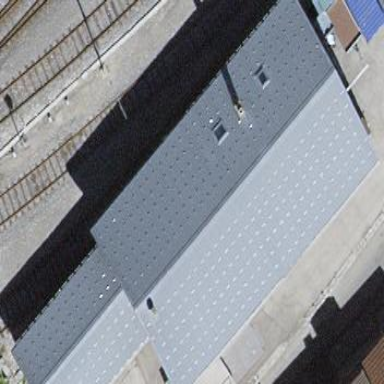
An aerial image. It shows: Manufacturing building.